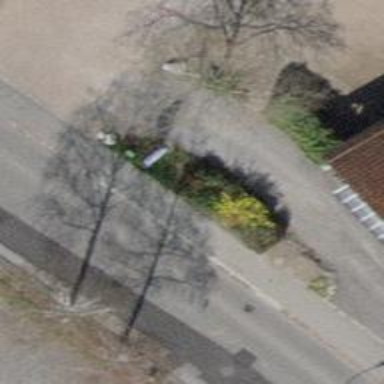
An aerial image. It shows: Shrub in its natural environment.